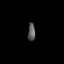
Tissue: prostate
Cell type: T cells
Senescence score: 0.7033
Nuclear area (px): 132
Mean DAPI intensity: 87.568